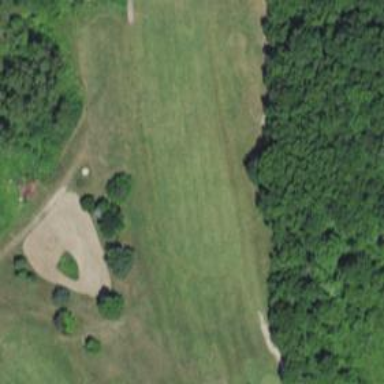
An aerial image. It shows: Scenic golf fairway.